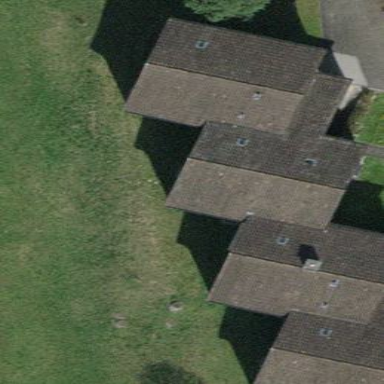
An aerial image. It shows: Gabled roof on building that houses apartments.